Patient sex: F
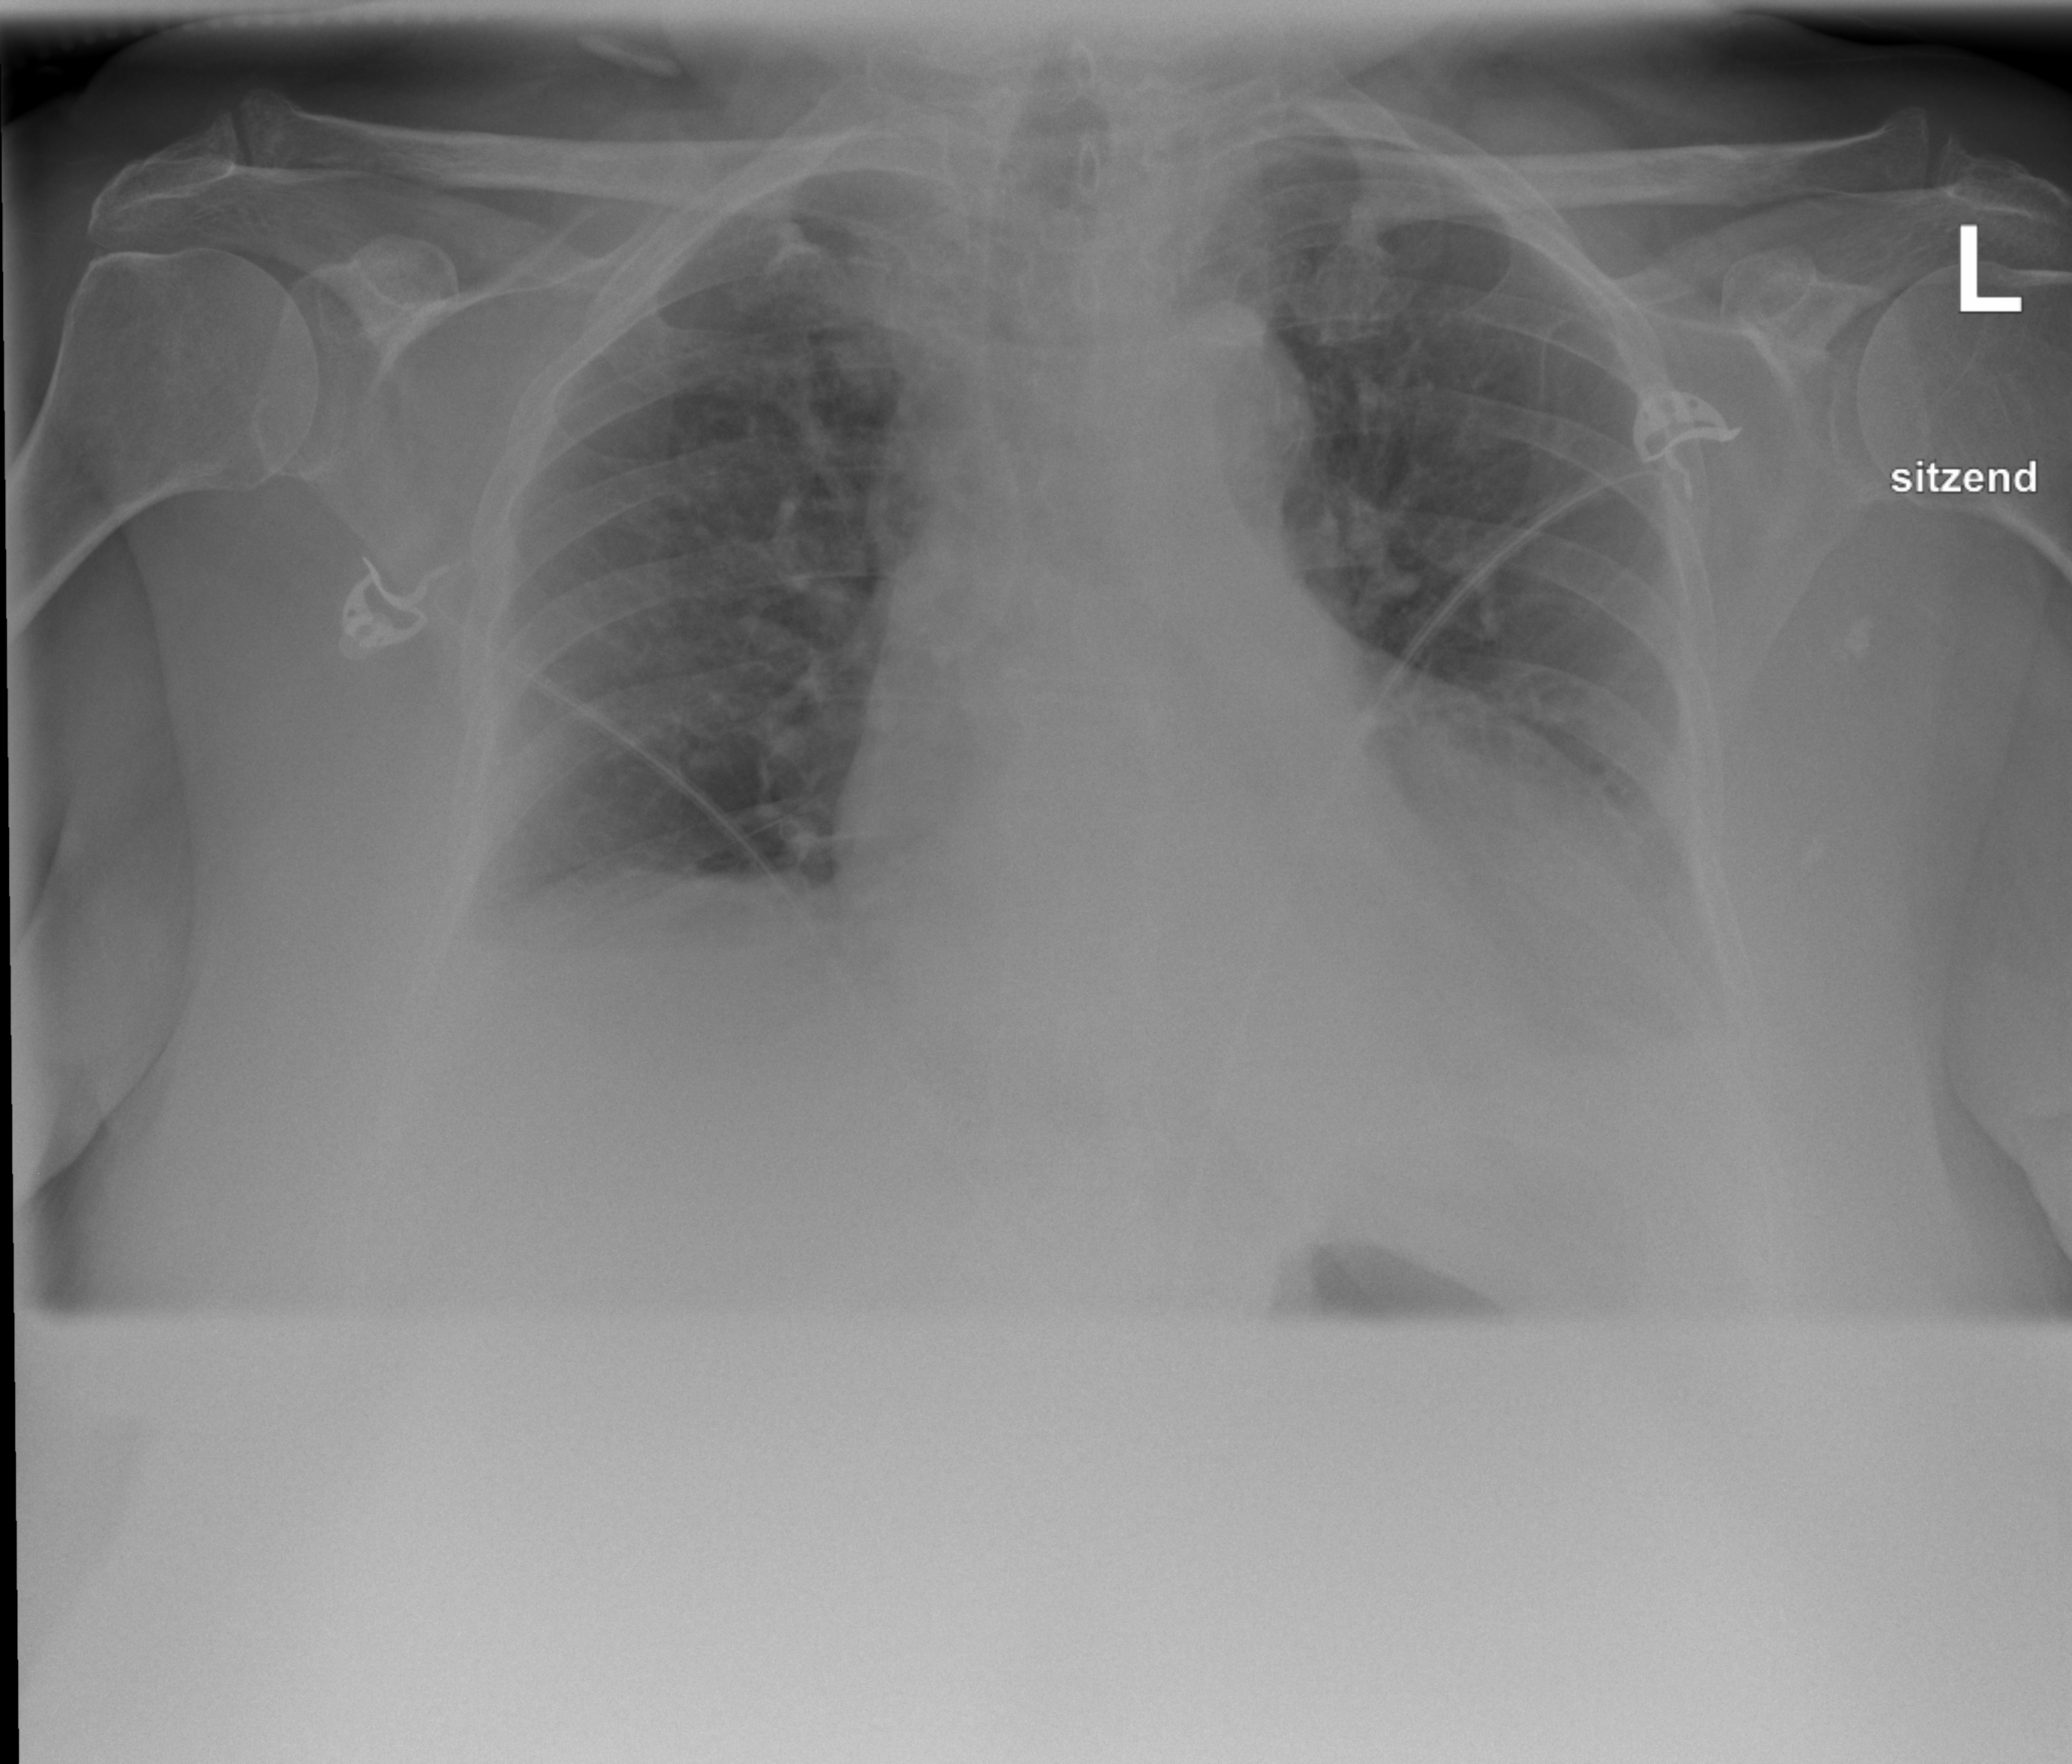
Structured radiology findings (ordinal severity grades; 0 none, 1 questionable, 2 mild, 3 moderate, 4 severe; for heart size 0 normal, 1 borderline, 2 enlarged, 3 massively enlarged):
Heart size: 0
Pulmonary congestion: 2
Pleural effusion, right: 3
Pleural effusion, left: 2
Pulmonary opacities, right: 0
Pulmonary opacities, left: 0
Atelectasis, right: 2
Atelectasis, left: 2